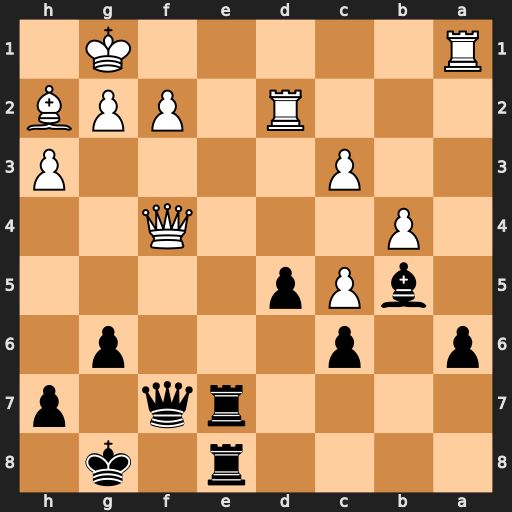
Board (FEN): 4r1k1/4rq1p/p1p3p1/1bPp4/1P3Q2/2P4P/3R1PPB/R5K1
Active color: b
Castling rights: -
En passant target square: -
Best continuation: Re1+ Rxe1 Rxe1#